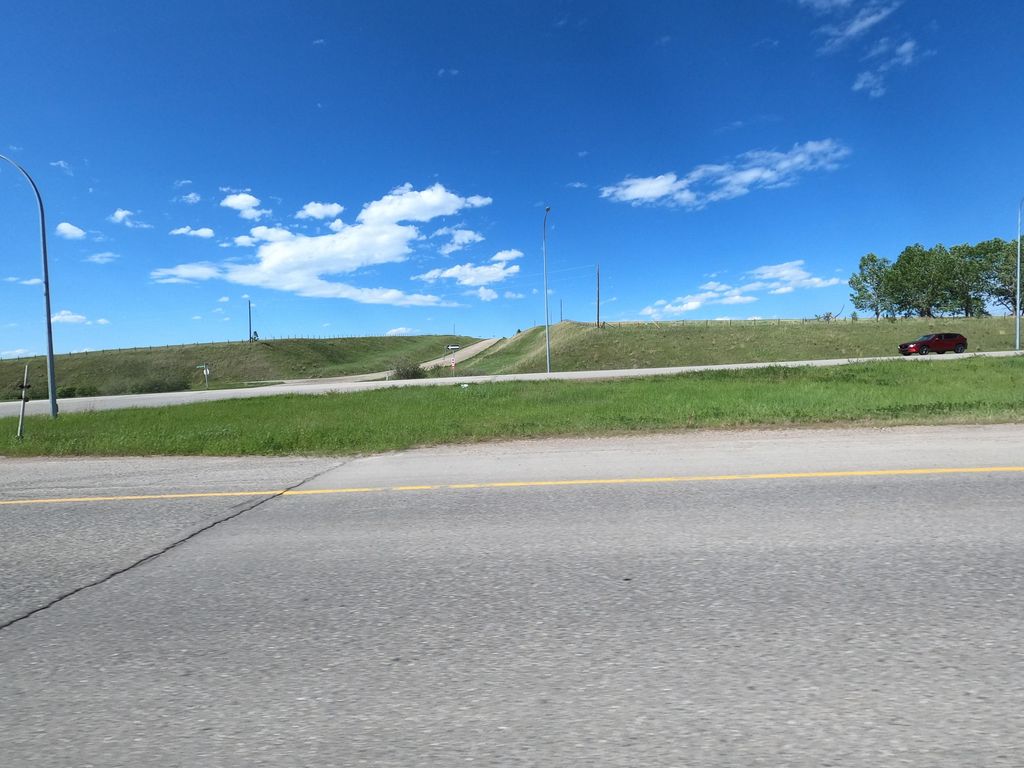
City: calgary